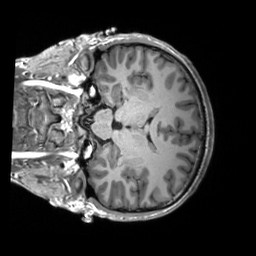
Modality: T1w
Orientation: coronal
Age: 19
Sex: male
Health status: healthy
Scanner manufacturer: siemens
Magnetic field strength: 3 T
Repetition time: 2.53 s
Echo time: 0.00227 s